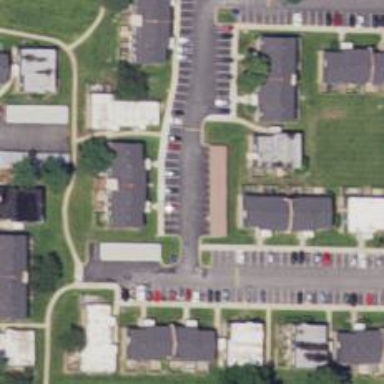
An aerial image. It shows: Residential road with asphalt surface. Sidewalk is present on the left side.